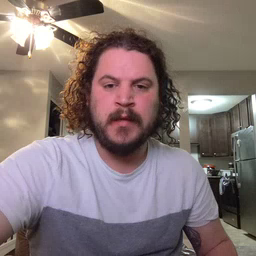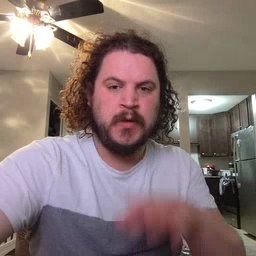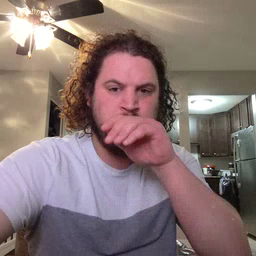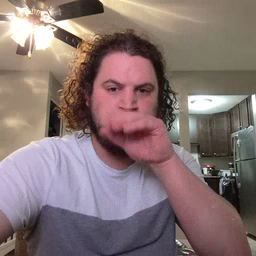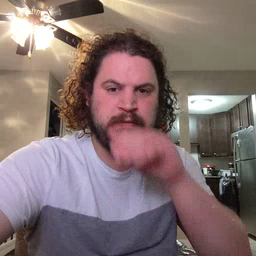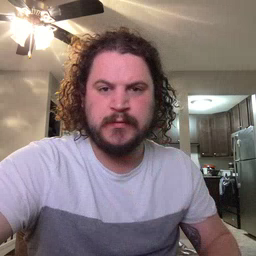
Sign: goose